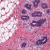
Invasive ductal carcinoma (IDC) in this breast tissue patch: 0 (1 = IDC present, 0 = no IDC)